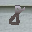
Label: 8